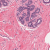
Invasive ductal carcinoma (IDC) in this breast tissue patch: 0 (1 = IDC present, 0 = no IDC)